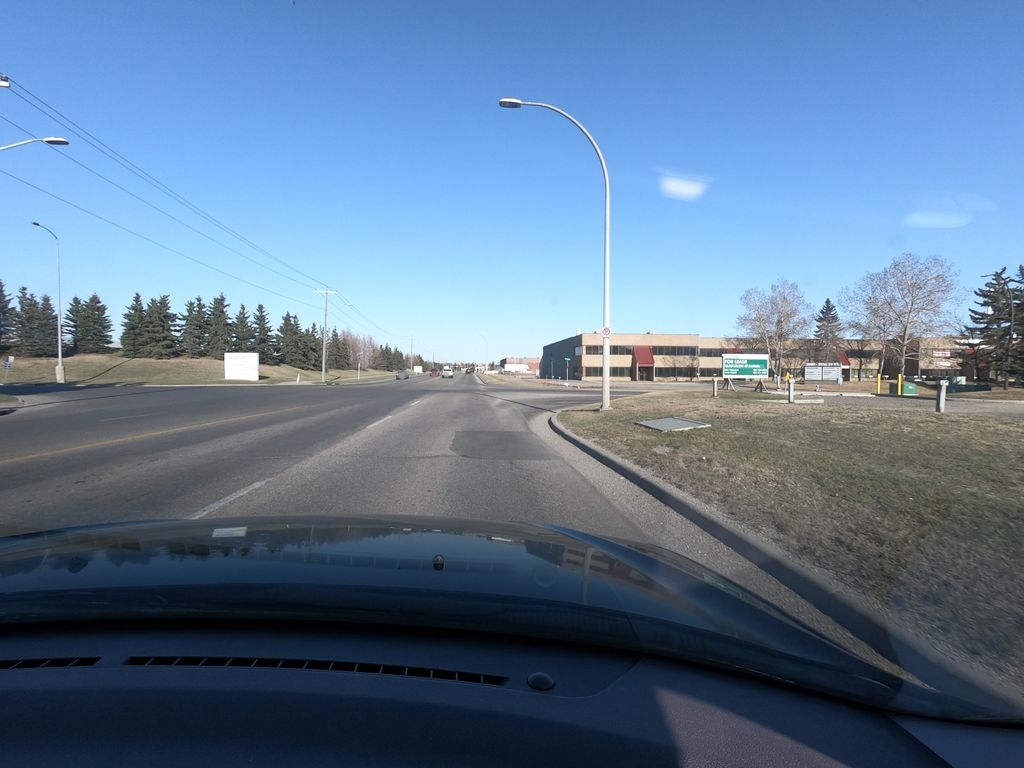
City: calgary